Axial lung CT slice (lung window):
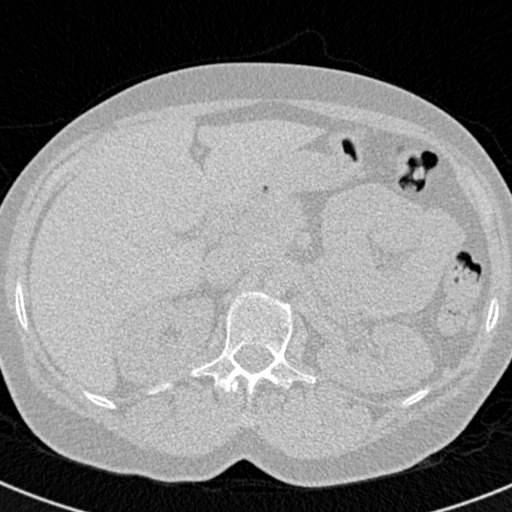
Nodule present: no